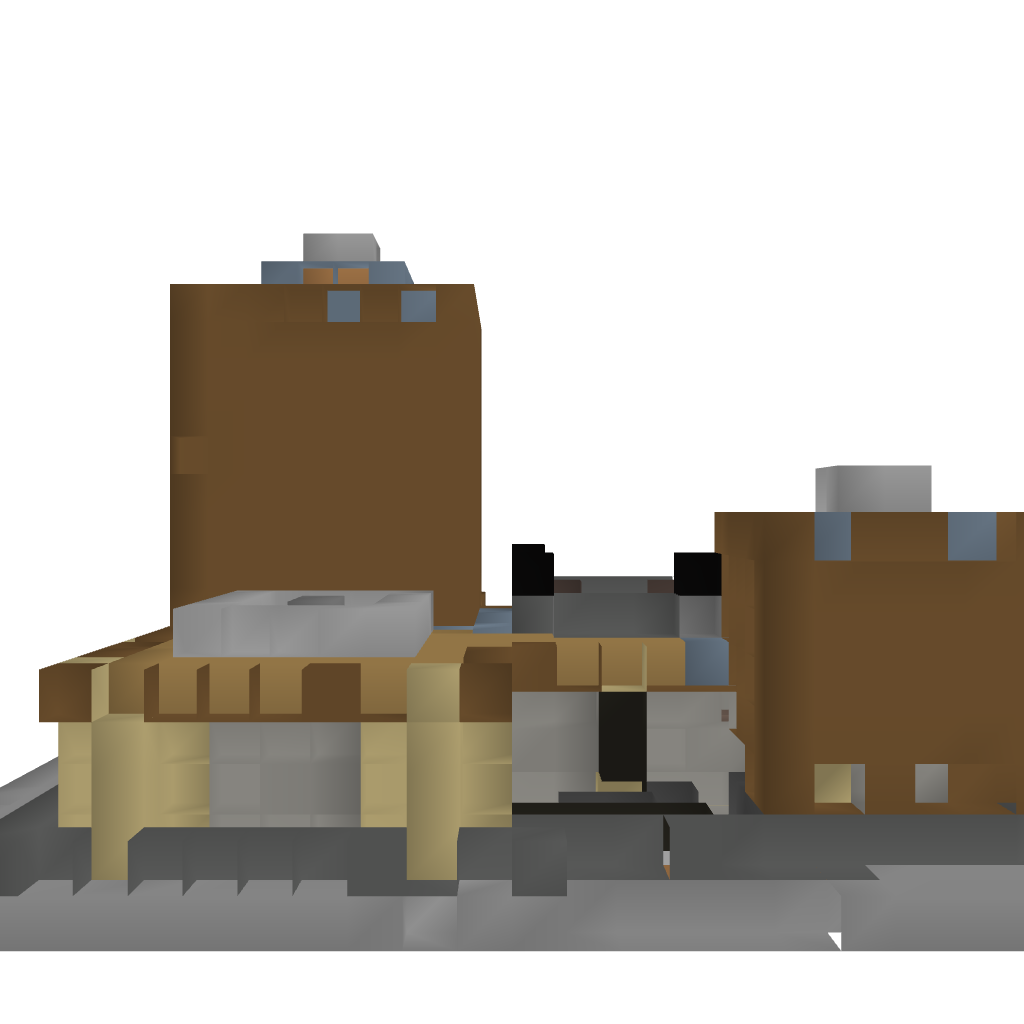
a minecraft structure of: Futurist-Wood-House